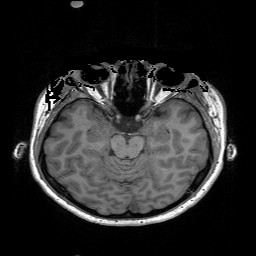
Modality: T1w
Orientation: coronal